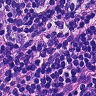
Metastatic tissue present: yes